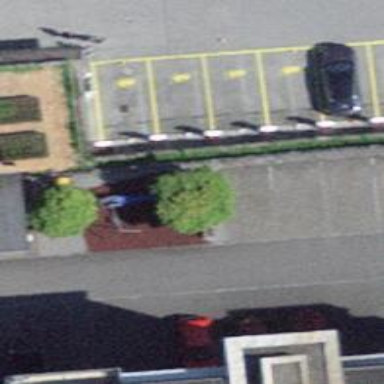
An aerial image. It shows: Charging station.